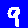
Digit: 9